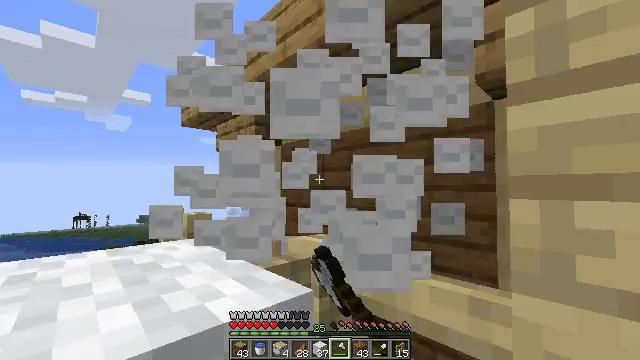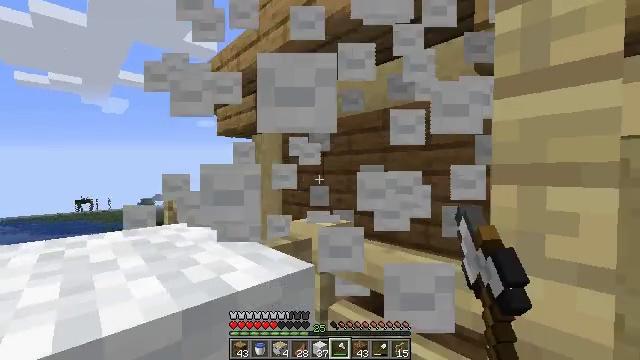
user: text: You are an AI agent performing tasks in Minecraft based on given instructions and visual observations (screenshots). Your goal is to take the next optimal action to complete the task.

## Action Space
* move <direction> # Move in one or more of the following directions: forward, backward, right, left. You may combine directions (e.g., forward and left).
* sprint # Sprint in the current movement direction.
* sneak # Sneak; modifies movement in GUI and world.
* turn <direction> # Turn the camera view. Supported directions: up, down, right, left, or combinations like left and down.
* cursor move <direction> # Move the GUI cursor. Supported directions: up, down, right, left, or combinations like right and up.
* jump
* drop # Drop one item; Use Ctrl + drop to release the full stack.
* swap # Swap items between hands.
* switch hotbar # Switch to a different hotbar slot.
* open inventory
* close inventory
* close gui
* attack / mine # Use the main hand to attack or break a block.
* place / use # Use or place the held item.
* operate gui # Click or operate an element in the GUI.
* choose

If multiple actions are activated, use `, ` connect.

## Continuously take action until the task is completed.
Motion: motion action
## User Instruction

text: Attack the white wool to collect it.
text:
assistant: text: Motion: move back, sneak, turn down, attack / mine
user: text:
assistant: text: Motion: sneak, attack / mine